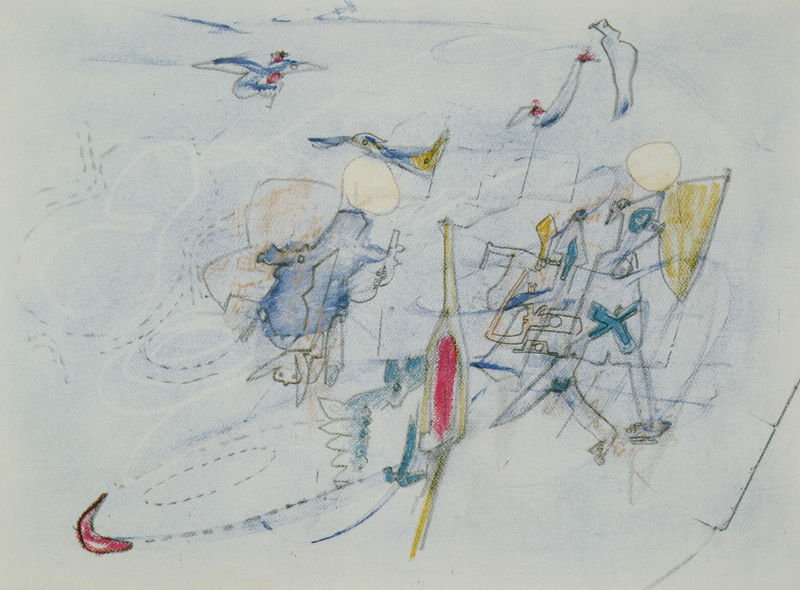
Titel: Etre fou, Edfou, Verrückt sein, Edfou-Ägypten
Künstler: Roberto Matta
Standort: Paris
Institution: Privatsammlung
Schlagwörter: blau, vogel, weiß, aquarell, gelb, komposition, menschen, bewegung, hell, zeichnung, eis, rot, tier, malerei, flasche, mensch, vögel, kinder, umrisse, abstrakt, farben, formen, grafik, graphik, tag, linien, wein, abstraktion, punkte, spiel, blut, kreuz, form, klee, kandinsky, elemente, gestrichelt, bkau, gestisch, twombly, strukturen, lineament, lineaturen, écriture automatique